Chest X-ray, PA view. Patient: 42 years old, sex M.
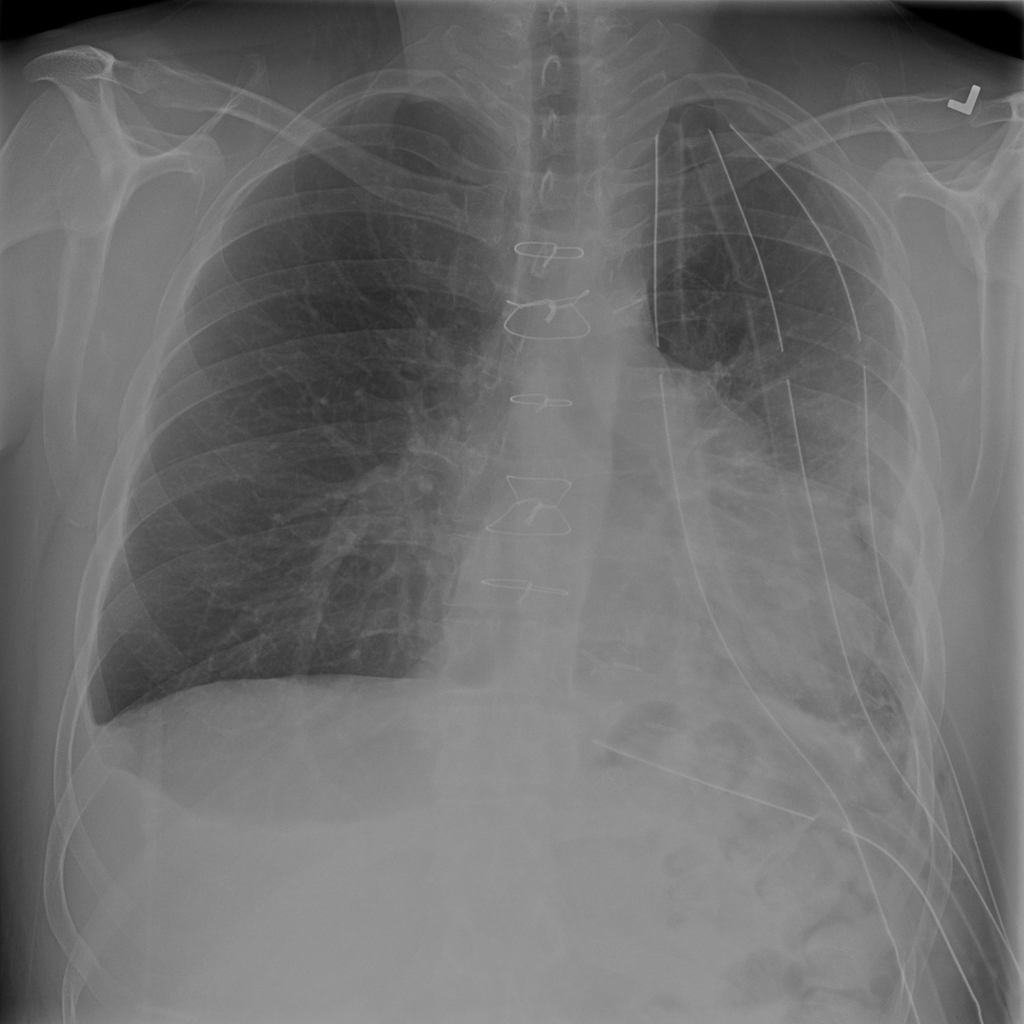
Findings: Cardiomegaly, Effusion, Infiltration, Pneumothorax